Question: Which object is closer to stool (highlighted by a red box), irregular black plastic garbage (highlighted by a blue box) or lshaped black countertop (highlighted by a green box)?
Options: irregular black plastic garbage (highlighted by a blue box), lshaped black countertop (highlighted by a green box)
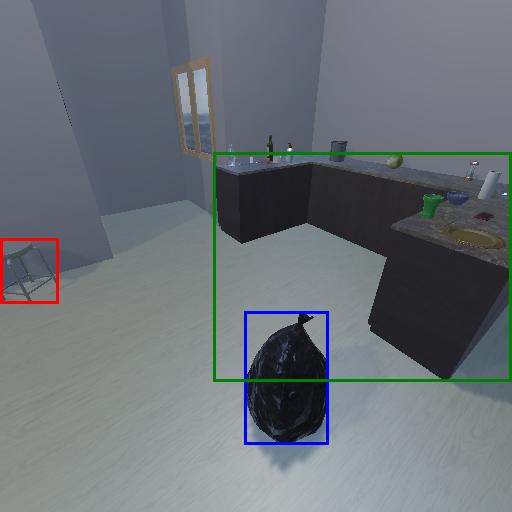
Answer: irregular black plastic garbage (highlighted by a blue box)